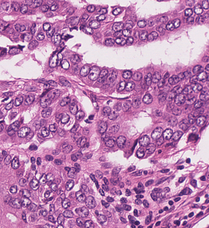
Tumor epithelial tissue: yes
Tumor-associated stroma tissue: yes
Normal tissue: no